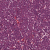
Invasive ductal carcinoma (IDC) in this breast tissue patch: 1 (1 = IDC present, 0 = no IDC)